Aerial crown-view tile of a tropical tree (Barro Colorado Island, Panama), acquired 20241014:
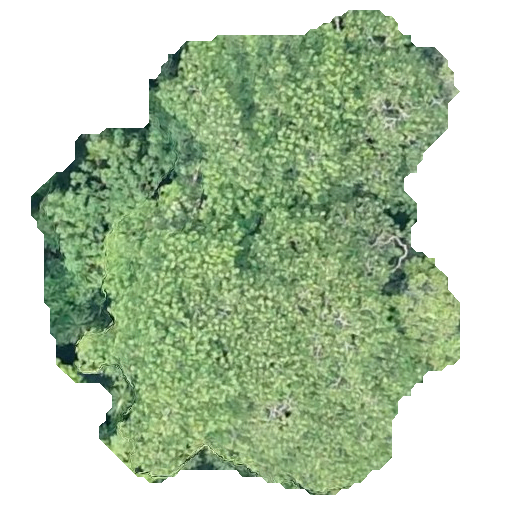
Species: Hura crepitans
GBIF accepted scientific name: Hura crepitans
Crown area: 233.412 m²